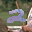
Label: 2